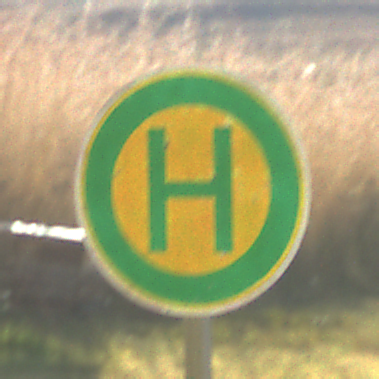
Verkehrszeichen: Haltestelle
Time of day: MorningAfternoon
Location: Outdoor (Nature)
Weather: PartlyCloudy
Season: NotSpecified
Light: Natural